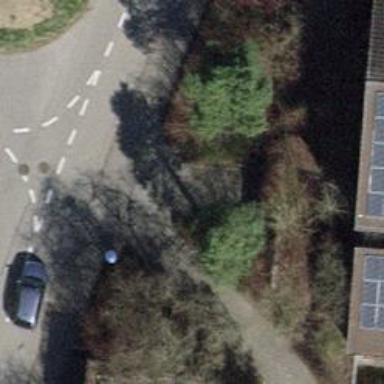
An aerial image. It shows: Cycle barrier.